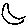
Label: moon